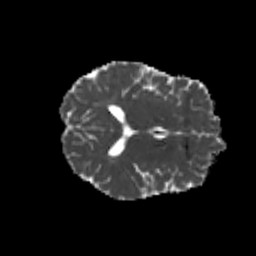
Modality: MD
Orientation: axial
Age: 20
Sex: female
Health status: healthy
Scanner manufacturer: philips
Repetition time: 7.395 s
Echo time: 0.08599 s